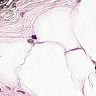
Metastatic tissue present: no